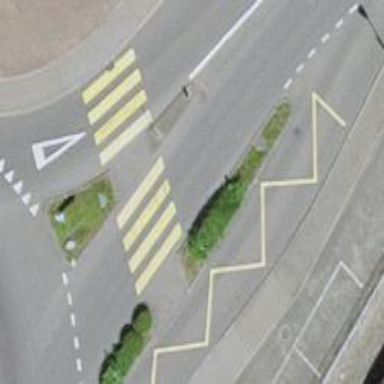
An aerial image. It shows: Bus stop with platform for public transport.